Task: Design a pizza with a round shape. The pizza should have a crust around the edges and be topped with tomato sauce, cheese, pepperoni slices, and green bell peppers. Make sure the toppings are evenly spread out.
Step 638:
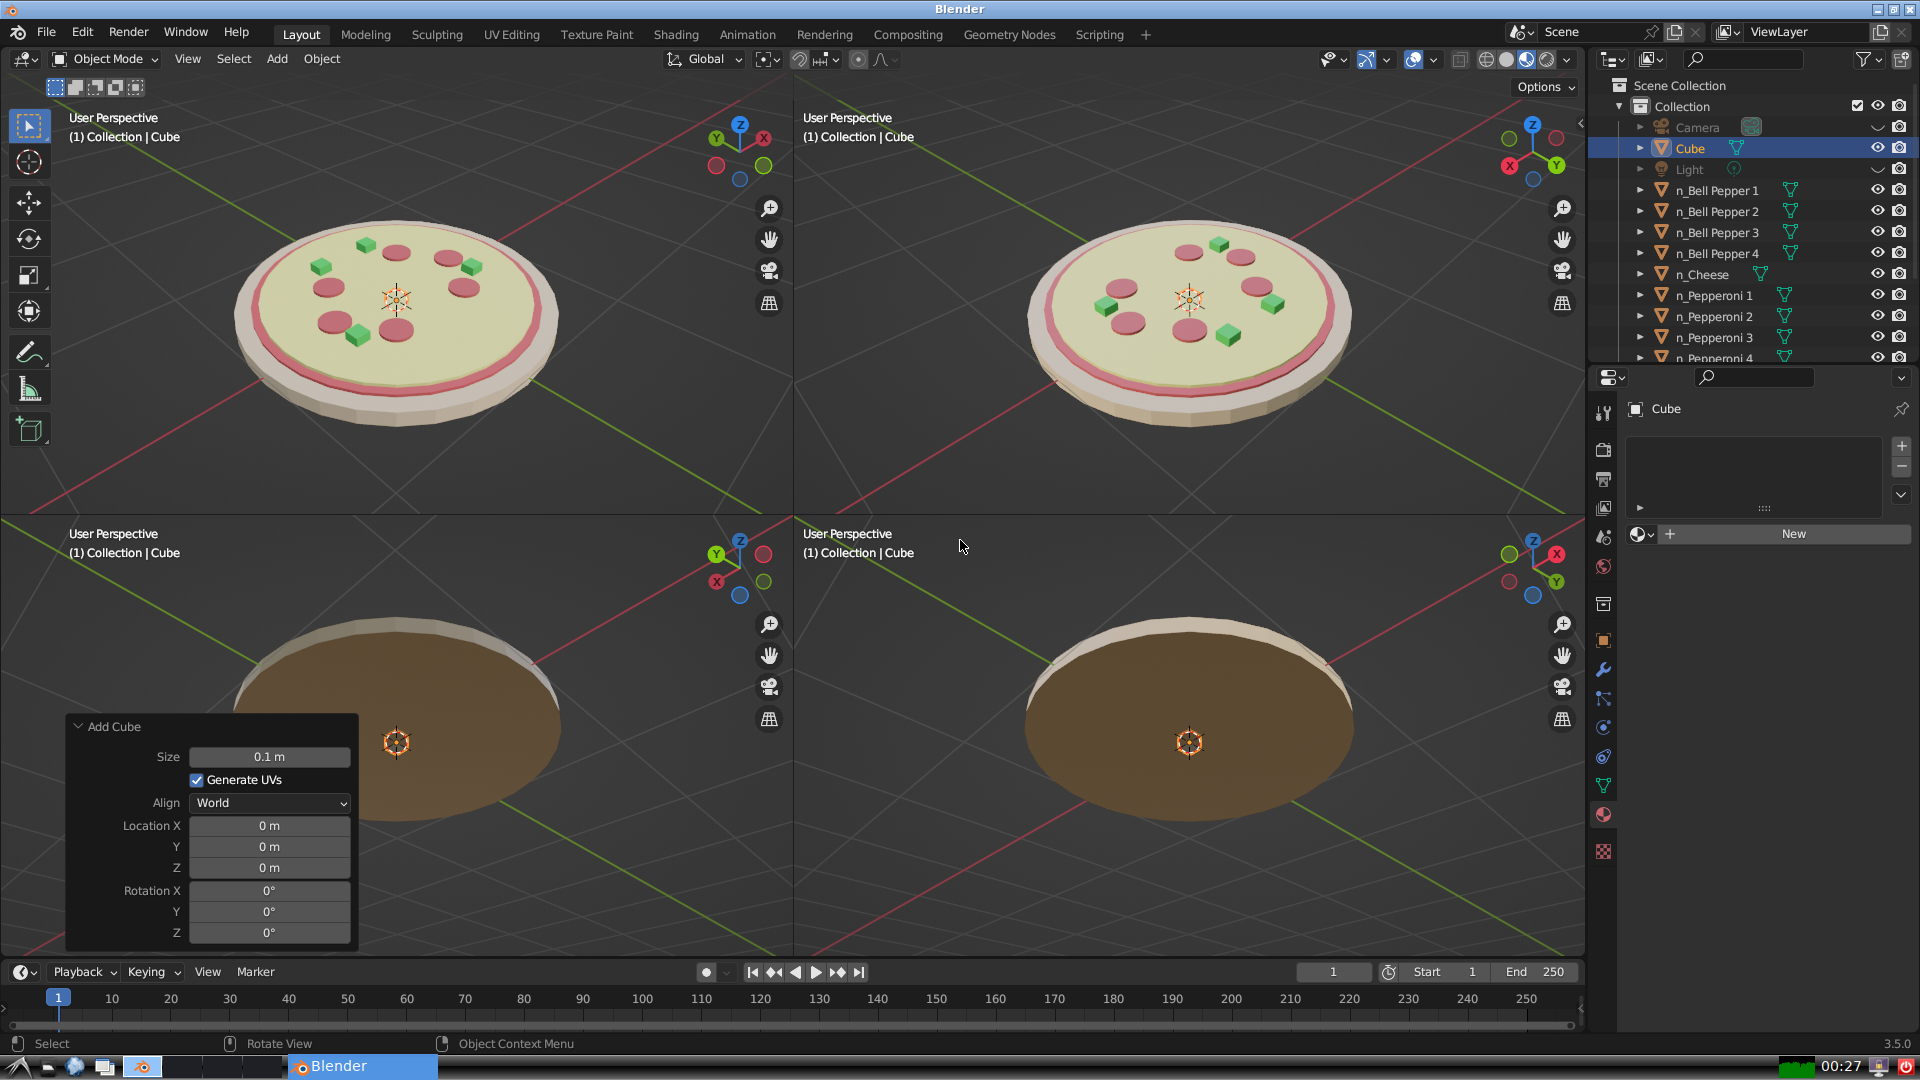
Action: {"mouse_move": [270, 826]}